Field crop: maize
Growth stage: 2
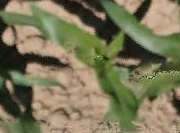
Species: maize